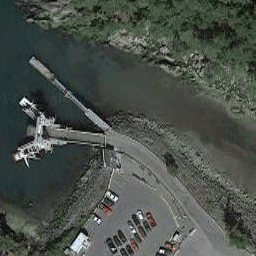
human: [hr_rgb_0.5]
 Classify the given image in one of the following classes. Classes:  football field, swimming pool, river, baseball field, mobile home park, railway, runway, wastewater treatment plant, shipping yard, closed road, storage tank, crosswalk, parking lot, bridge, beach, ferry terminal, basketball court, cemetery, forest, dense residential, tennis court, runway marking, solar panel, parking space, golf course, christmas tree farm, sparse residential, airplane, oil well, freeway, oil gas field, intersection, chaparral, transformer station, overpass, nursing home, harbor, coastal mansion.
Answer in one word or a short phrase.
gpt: ferry terminal